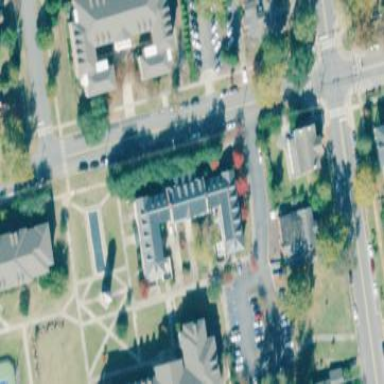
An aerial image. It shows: Dormitory building.